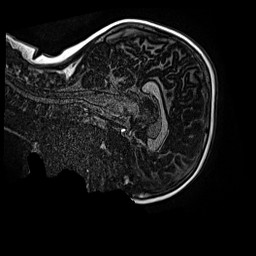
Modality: MP2RAGE
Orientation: sagittal
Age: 9
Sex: female
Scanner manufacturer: siemens
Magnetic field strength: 3 T
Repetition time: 4 s
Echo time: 0.00299 s